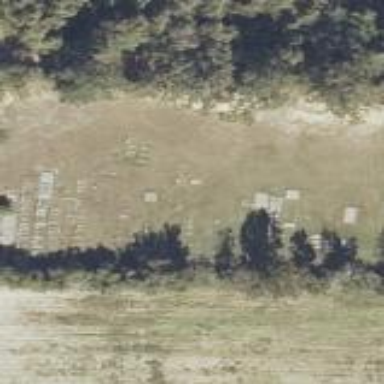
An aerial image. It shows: Cemetery.